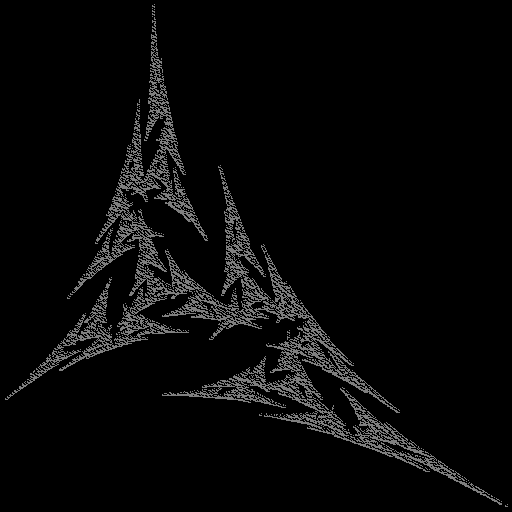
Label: snowcap